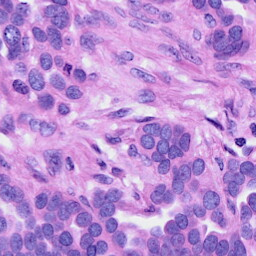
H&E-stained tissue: Ovarian